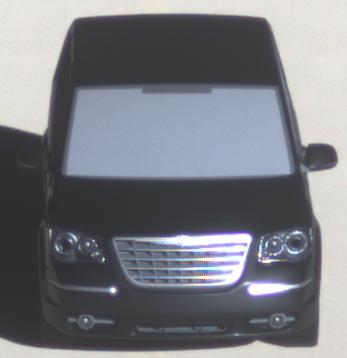
Make: Chrysler
Model: Grand Voyager 3.8
Detailed model: Grand Voyager
Model produced from: 2008/03
Model produced until: 2010/12
Doors: 5
Color: black
Road condition: dry road
Daytime: morning or afternoon
Contrast: high contrast